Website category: auto
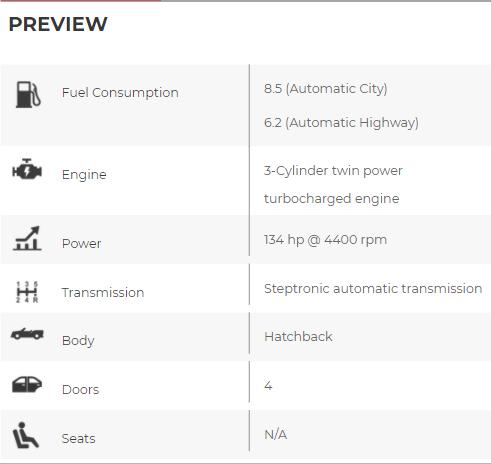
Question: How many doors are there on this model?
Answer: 4

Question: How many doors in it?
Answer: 4

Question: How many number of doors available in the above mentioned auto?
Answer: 4

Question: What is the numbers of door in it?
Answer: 4

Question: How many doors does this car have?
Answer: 4

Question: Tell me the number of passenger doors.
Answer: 4

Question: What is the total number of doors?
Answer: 4

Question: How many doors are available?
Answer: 4

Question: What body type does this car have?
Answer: Hatchback

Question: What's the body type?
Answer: Hatchback

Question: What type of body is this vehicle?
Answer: Hatchback

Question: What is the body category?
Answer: Hatchback

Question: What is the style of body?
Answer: Hatchback

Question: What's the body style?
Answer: Hatchback

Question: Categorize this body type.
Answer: Hatchback

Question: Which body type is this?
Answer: Hatchback

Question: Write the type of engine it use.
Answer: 3-Cylinder twin power turbocharged engine

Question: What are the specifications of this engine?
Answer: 3-Cylinder twin power turbocharged engine

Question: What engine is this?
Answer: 3-Cylinder twin power turbocharged engine

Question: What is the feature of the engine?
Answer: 3-Cylinder twin power turbocharged engine

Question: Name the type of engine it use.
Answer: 3-Cylinder twin power turbocharged engine

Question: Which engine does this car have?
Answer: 3-Cylinder twin power turbocharged engine

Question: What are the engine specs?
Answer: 3-Cylinder twin power turbocharged engine

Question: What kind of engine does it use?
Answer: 3-Cylinder twin power turbocharged engine

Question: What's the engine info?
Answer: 3-Cylinder twin power turbocharged engine

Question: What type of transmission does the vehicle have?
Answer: Steptronic automatic transmission

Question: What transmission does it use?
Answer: Steptronic automatic transmission

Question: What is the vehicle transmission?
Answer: Steptronic automatic transmission

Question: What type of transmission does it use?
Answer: Steptronic automatic transmission

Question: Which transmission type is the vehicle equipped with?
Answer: Steptronic automatic transmission

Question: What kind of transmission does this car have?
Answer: Steptronic automatic transmission

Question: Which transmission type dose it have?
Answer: Steptronic automatic transmission

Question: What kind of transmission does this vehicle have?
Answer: Steptronic automatic transmission

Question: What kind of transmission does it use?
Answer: Steptronic automatic transmission

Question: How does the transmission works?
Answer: Steptronic automatic transmission

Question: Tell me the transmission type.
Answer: Steptronic automatic transmission

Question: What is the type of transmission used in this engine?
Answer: Steptronic automatic transmission

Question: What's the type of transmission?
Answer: Steptronic automatic transmission

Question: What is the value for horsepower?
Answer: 134 hp @ 4400 rpm

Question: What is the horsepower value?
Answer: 134 hp @ 4400 rpm

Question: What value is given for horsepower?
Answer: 134 hp @ 4400 rpm

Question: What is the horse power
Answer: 134 hp @ 4400 rpm

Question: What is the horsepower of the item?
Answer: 134 hp @ 4400 rpm

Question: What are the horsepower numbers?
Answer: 134 hp @ 4400 rpm

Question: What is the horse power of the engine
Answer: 134 hp @ 4400 rpm

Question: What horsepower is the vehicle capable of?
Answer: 134 hp @ 4400 rpm

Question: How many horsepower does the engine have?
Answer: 134 hp @ 4400 rpm

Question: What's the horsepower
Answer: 134 hp @ 4400 rpm

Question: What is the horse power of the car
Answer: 134 hp @ 4400 rpm

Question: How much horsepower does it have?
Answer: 134 hp @ 4400 rpm

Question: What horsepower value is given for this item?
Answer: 134 hp @ 4400 rpm

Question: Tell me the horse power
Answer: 134 hp @ 4400 rpm

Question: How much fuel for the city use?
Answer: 8.5 (Automatic City)

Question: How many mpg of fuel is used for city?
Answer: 8.5 (Automatic City)

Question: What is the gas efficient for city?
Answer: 8.5 (Automatic City)

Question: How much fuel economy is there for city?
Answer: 8.5 (Automatic City)

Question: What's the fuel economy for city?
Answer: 8.5 (Automatic City)

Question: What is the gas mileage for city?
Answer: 8.5 (Automatic City)

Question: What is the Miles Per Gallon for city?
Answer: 8.5 (Automatic City)

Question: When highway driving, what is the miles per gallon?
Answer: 6.2 (Automatic Highway)

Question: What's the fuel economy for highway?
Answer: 6.2 (Automatic Highway)

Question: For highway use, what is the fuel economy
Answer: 6.2 (Automatic Highway)

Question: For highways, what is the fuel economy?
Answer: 6.2 (Automatic Highway)

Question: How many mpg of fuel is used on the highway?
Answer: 6.2 (Automatic Highway)